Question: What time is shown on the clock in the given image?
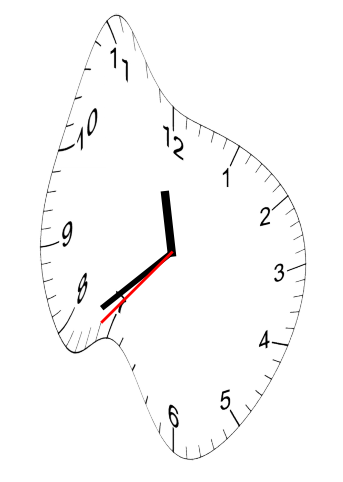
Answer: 11:38:37